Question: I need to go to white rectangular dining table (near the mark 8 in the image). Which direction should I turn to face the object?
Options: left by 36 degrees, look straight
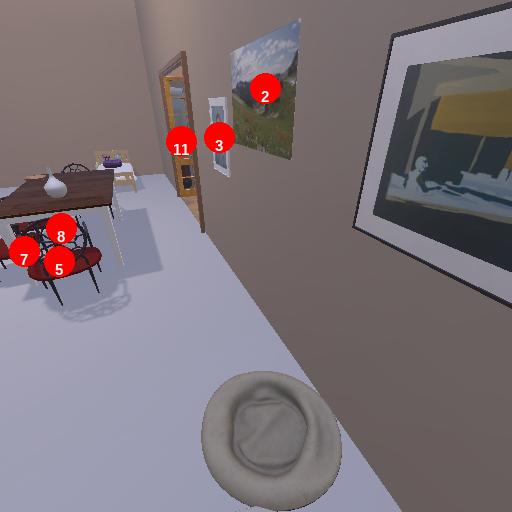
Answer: left by 36 degrees